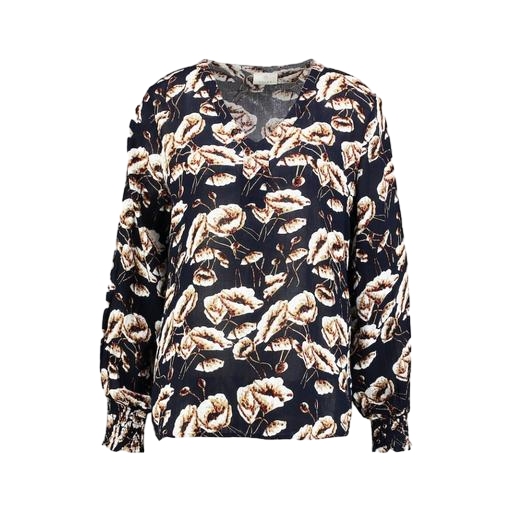
black leaf-print blouse, black v-neck floral-print blouse, black floral-print top, white background